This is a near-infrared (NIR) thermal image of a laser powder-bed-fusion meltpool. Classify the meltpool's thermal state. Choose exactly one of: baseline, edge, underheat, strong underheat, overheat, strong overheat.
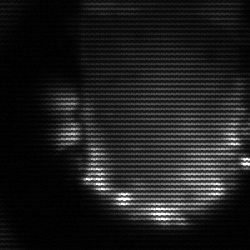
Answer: baseline